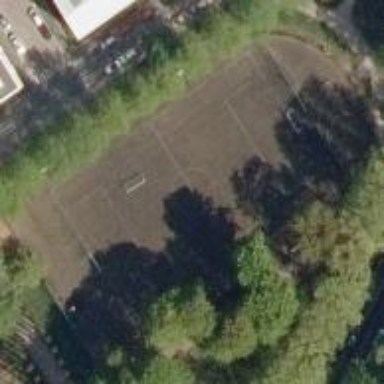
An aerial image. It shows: Soccer pitch designated for leisure and sports activities.